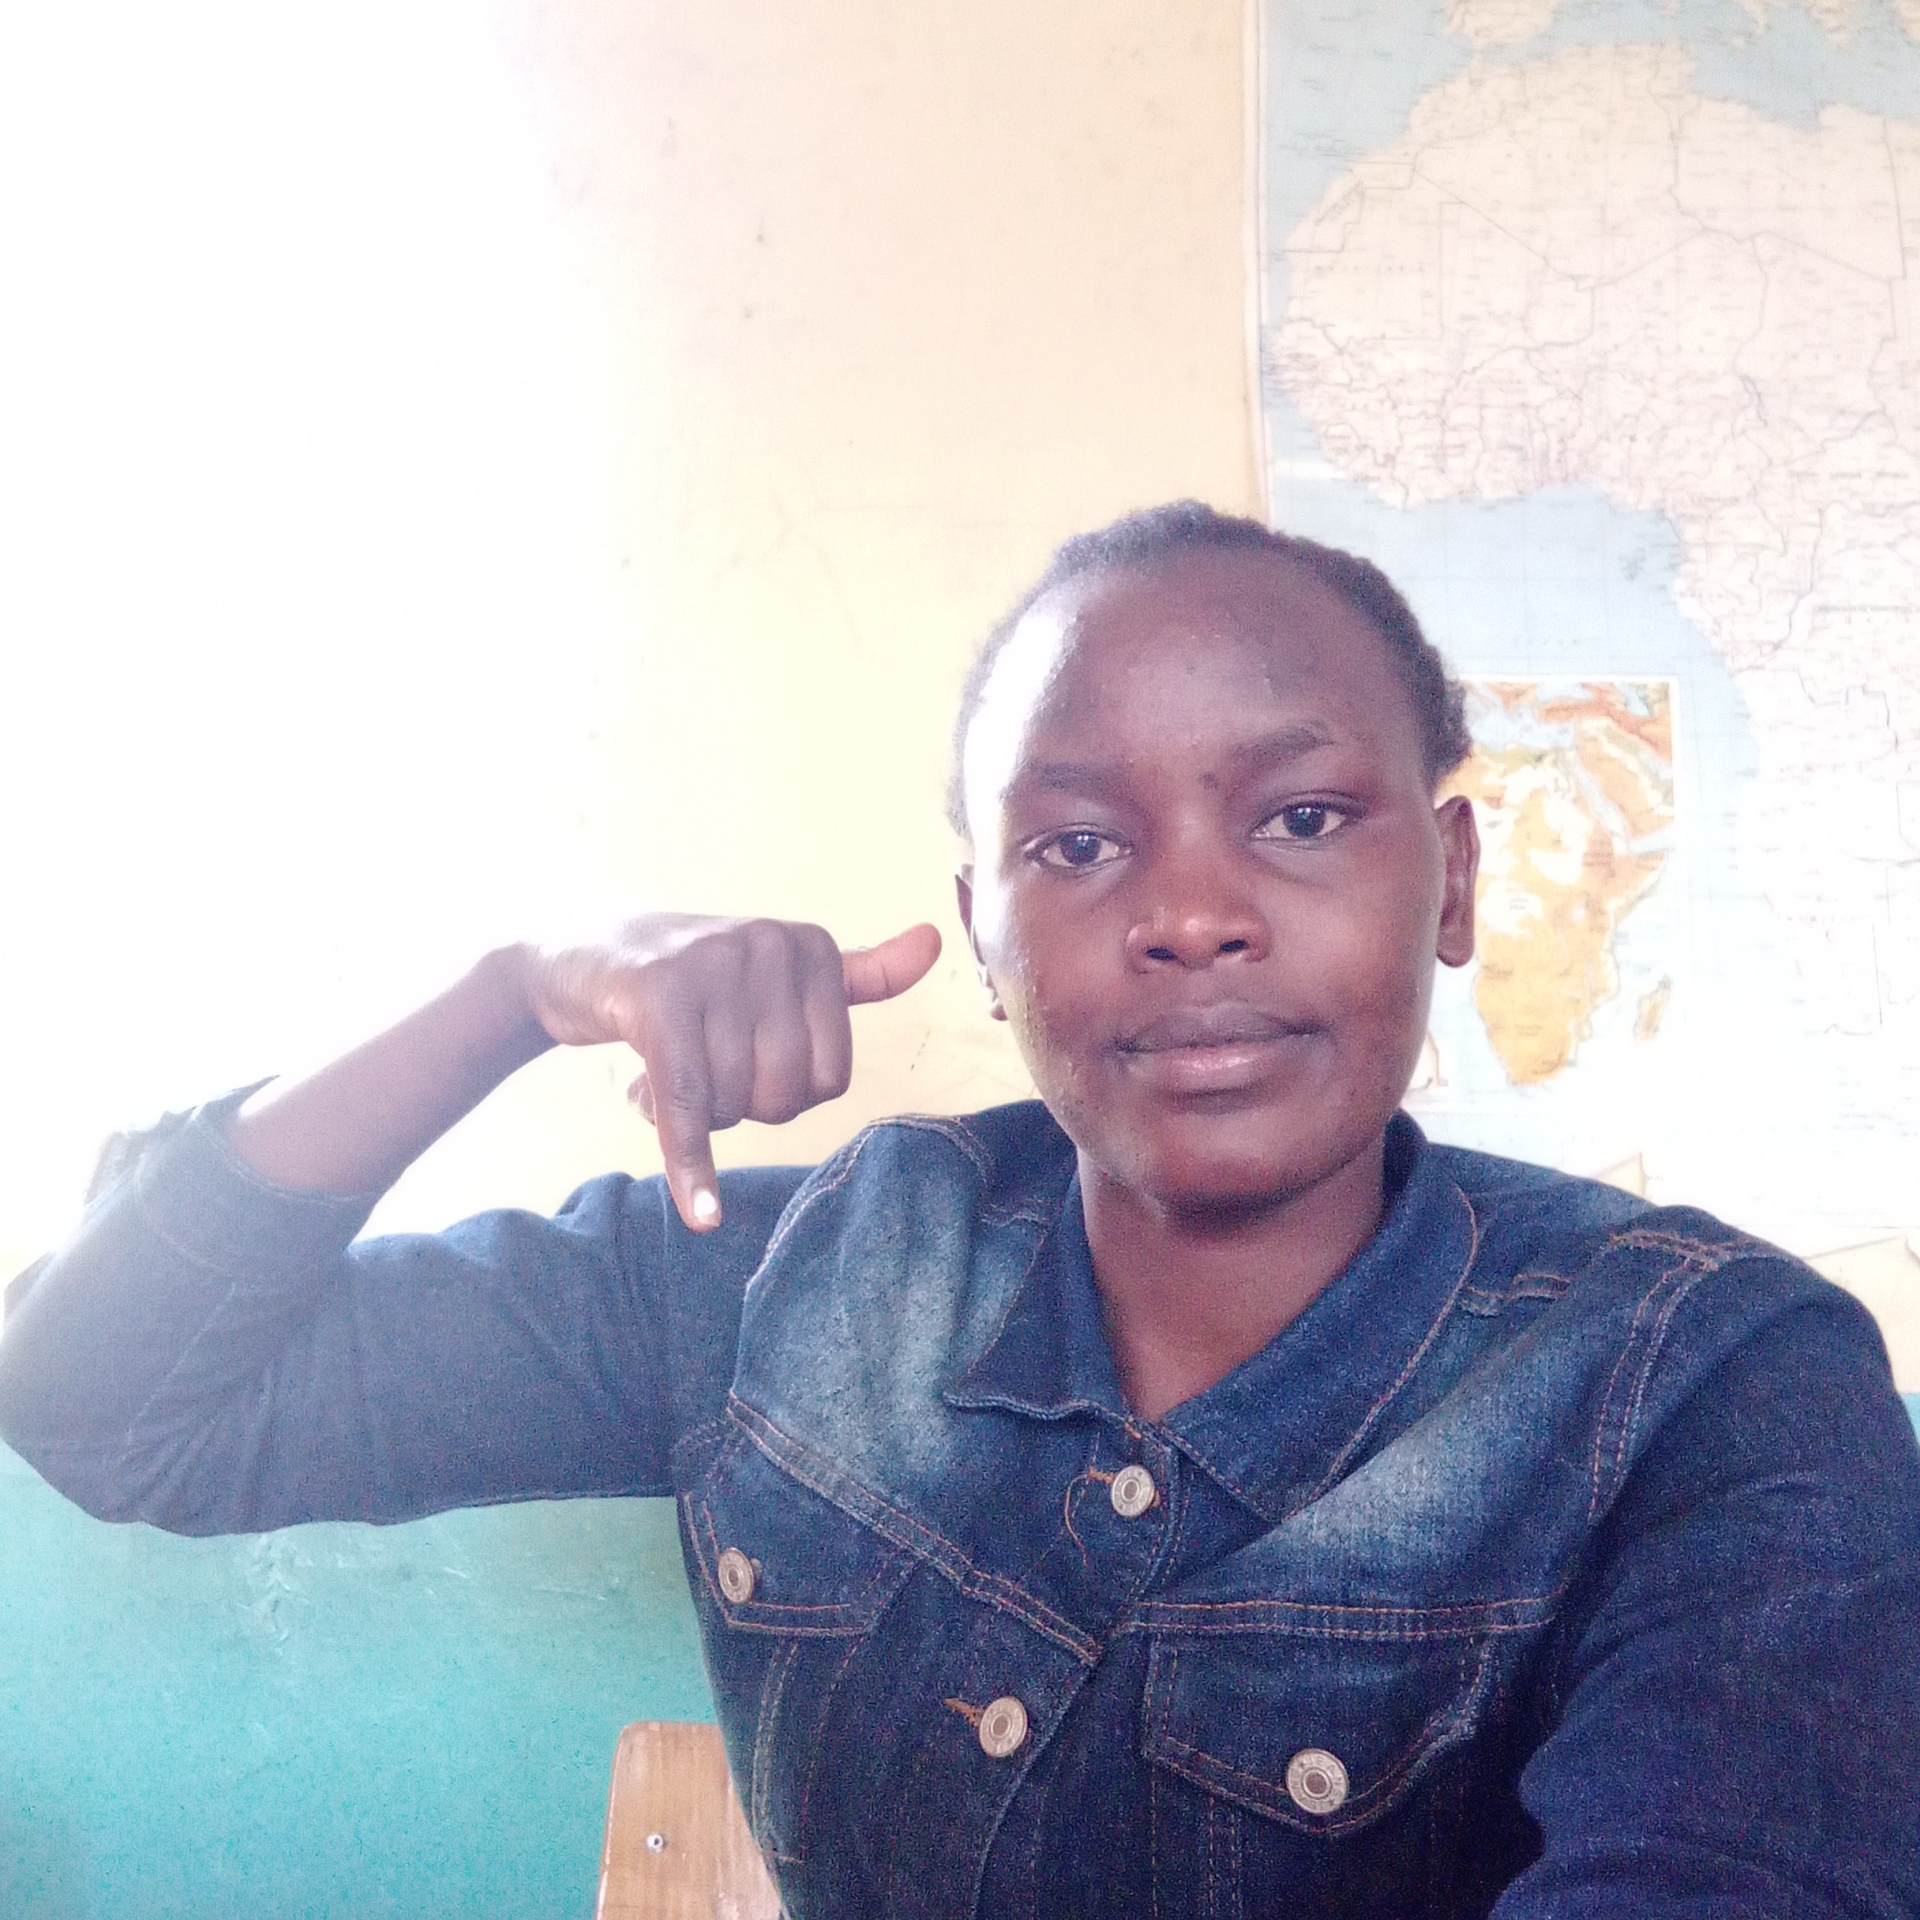
Label: noise